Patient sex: M
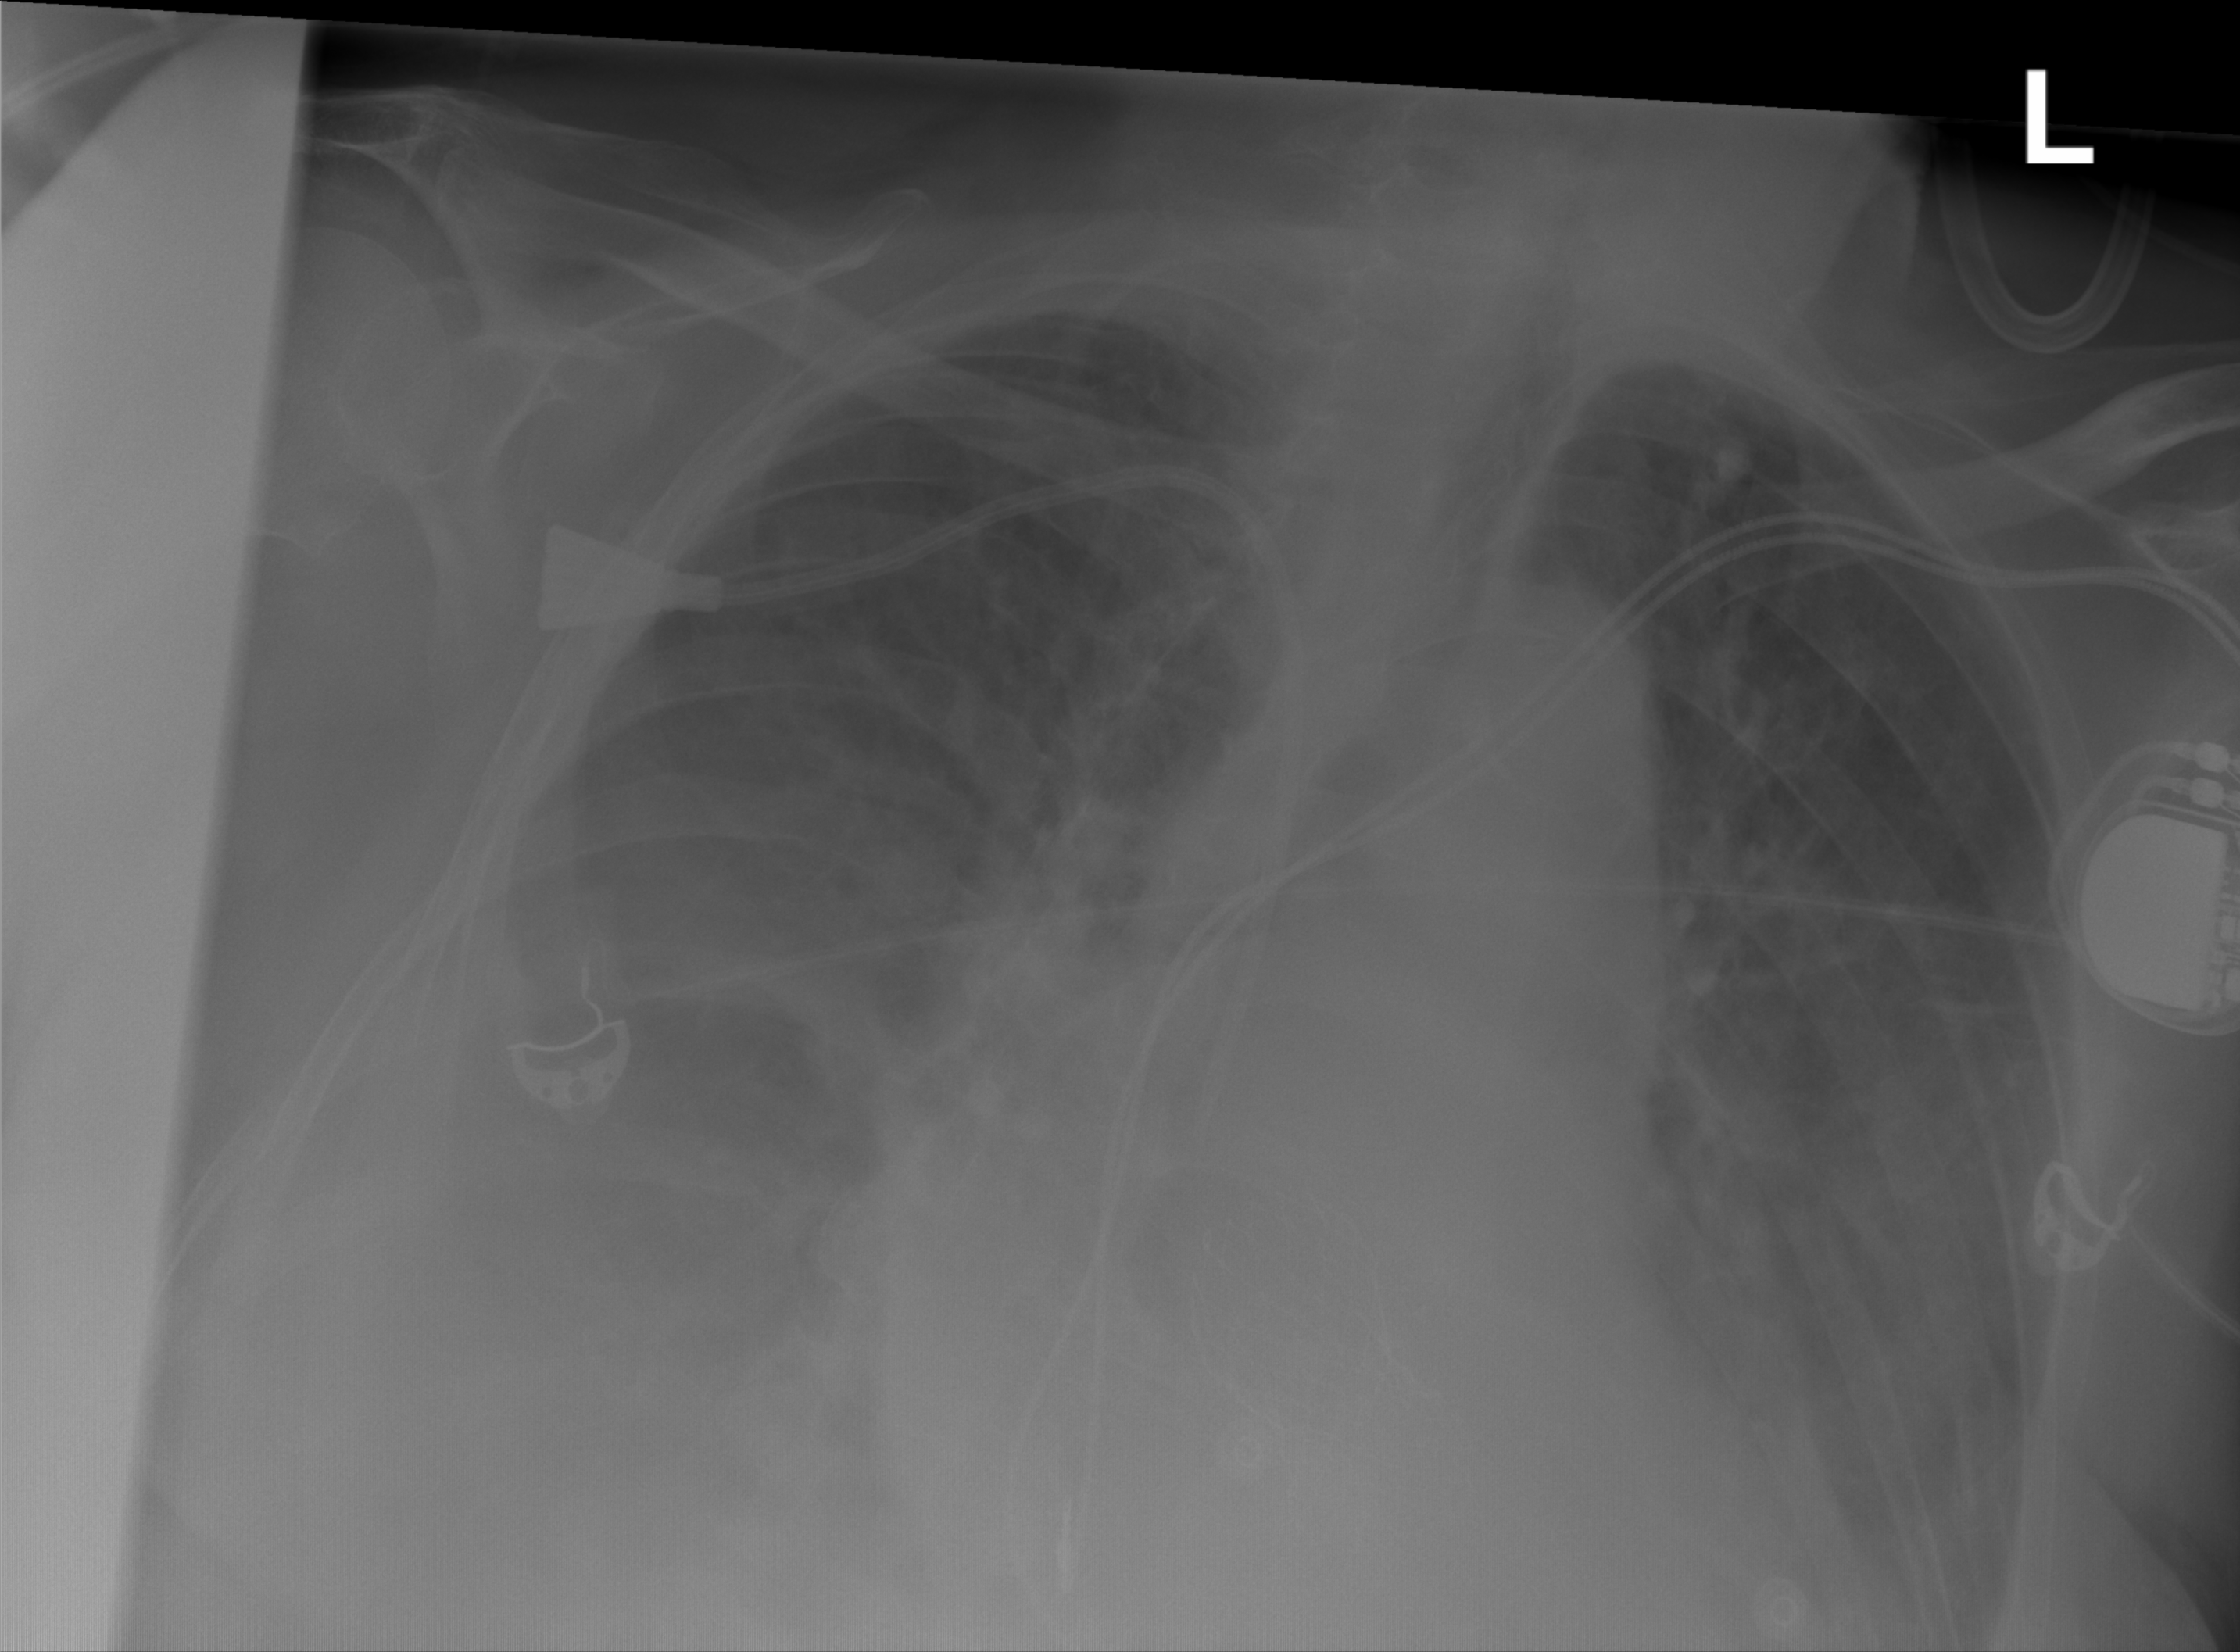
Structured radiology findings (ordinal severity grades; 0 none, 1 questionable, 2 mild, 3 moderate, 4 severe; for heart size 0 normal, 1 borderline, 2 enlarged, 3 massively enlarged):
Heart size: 2
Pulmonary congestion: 3
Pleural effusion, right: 3
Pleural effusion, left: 3
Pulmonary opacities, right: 1
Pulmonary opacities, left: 1
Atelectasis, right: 3
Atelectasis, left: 3